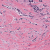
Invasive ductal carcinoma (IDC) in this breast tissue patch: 1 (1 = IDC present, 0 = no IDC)